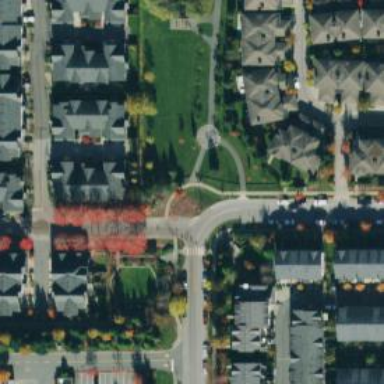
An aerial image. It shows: Residential road with asphalt surface and separate sidewalk.